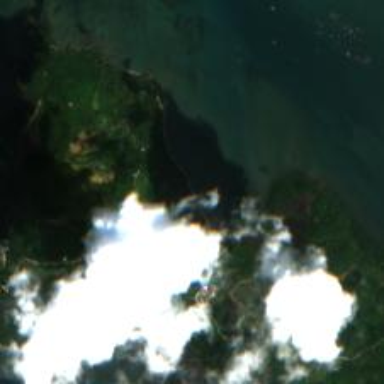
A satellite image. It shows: Picturesque coastline scene.